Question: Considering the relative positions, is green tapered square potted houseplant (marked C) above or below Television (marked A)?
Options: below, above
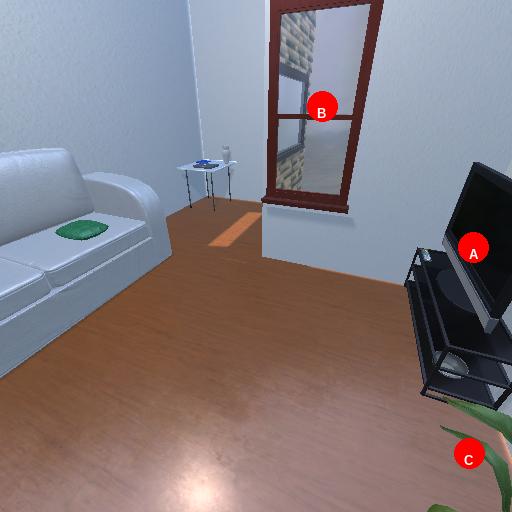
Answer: below